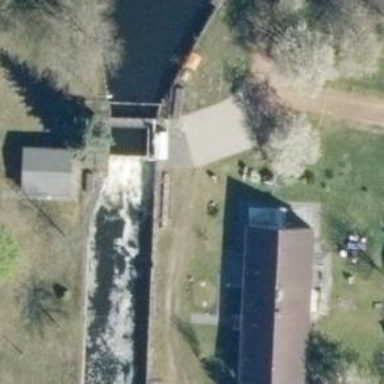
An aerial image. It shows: Weir along the waterway.